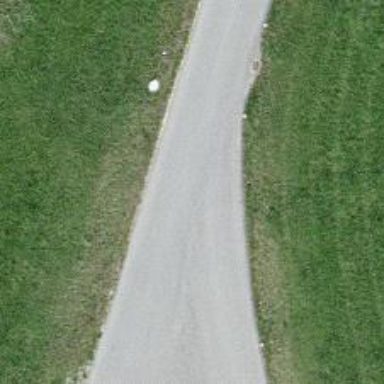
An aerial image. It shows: Unclassified road.